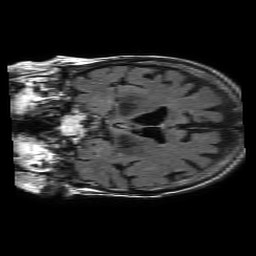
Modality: FLAIR
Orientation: coronal
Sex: female
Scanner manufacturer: philips
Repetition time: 11 s
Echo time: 0.125 s